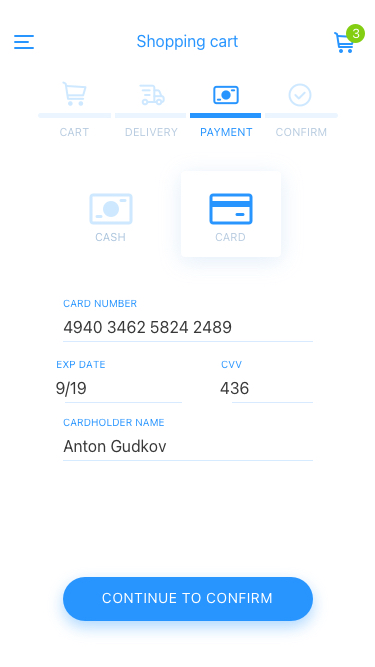
Text in this UI design:
Card
Cash
Shopping cart
Cart
Delivery
Payment
Confirm
3